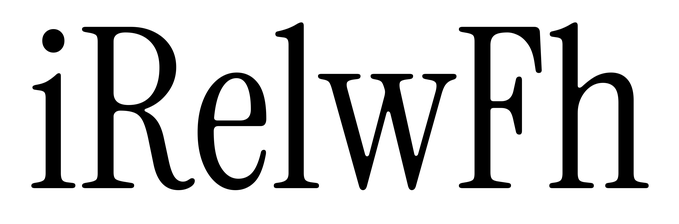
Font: InstrumentSerif-Regular